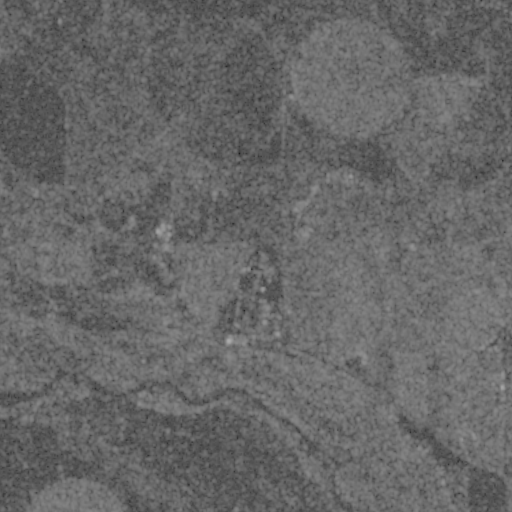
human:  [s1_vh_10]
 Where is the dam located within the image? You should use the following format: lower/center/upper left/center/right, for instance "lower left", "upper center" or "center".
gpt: The dam is located in the lower left of the image.
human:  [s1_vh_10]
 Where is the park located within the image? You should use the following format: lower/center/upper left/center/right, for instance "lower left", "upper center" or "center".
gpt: There is no park in the image.

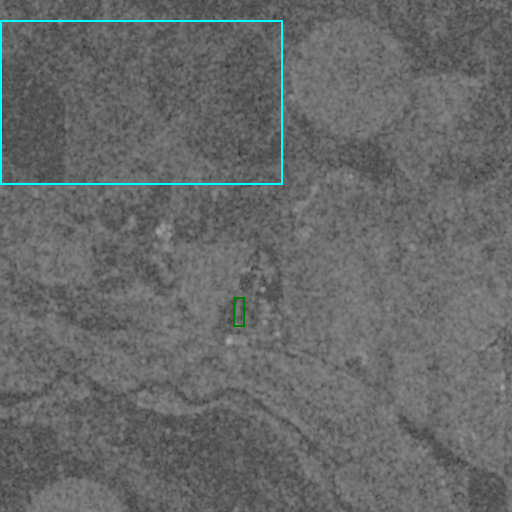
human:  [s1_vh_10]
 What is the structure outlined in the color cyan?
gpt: The structure outlined in cyan is a crop field.
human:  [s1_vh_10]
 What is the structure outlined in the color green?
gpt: The structure outlined in green is a building.
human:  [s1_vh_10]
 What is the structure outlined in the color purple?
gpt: There is no purple outline.